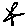
Label: star